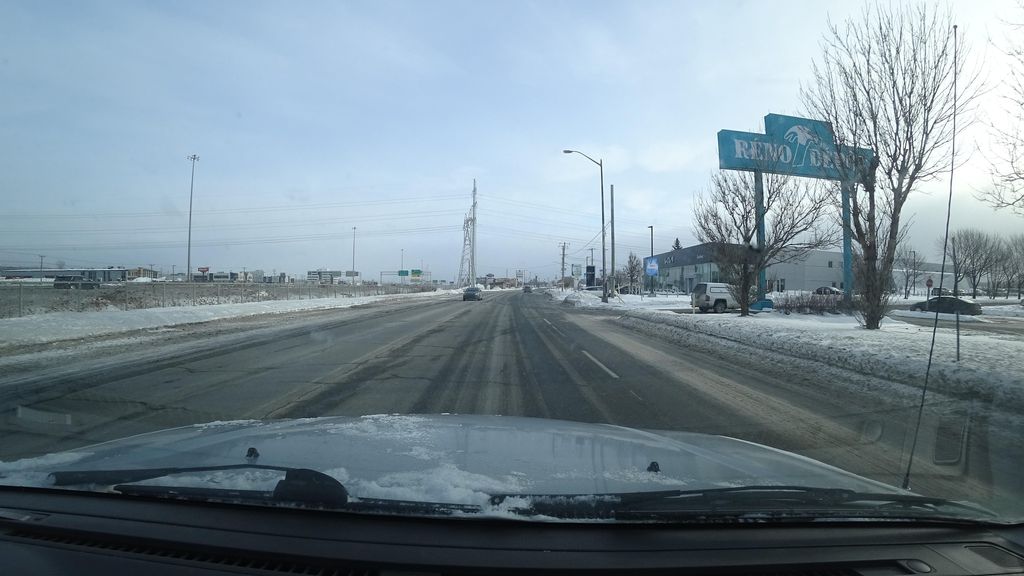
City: quebec_city